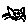
Label: cat